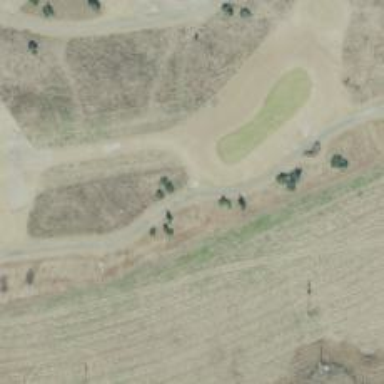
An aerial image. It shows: Golf cartpath that is also road path.